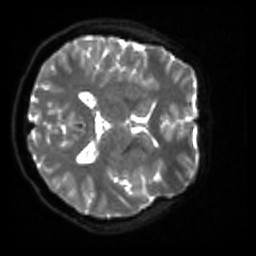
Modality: sbref
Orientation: axial
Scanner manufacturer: siemens
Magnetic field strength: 3 T
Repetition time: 4 s
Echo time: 0.0594 s